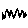
Label: zigzag